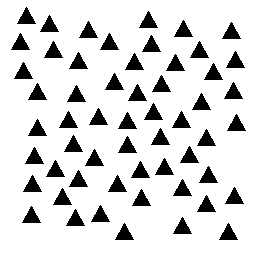
Squares: 0
Triangles: 56
Stars: 0
Total shapes: 56